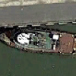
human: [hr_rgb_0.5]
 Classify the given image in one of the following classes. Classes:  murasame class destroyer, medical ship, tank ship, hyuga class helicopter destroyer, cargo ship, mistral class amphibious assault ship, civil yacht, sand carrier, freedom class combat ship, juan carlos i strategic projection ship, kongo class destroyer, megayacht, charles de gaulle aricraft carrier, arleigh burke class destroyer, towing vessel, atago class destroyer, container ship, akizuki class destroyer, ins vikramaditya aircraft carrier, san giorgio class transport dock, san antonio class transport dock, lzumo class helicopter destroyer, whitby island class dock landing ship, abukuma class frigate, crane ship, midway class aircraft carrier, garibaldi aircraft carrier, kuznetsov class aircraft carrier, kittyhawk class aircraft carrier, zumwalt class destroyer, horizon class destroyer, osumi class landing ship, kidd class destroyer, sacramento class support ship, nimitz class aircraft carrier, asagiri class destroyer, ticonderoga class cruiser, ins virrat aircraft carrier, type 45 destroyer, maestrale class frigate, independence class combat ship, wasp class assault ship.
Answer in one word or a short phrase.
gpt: Towing vessel